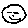
Label: smiley face